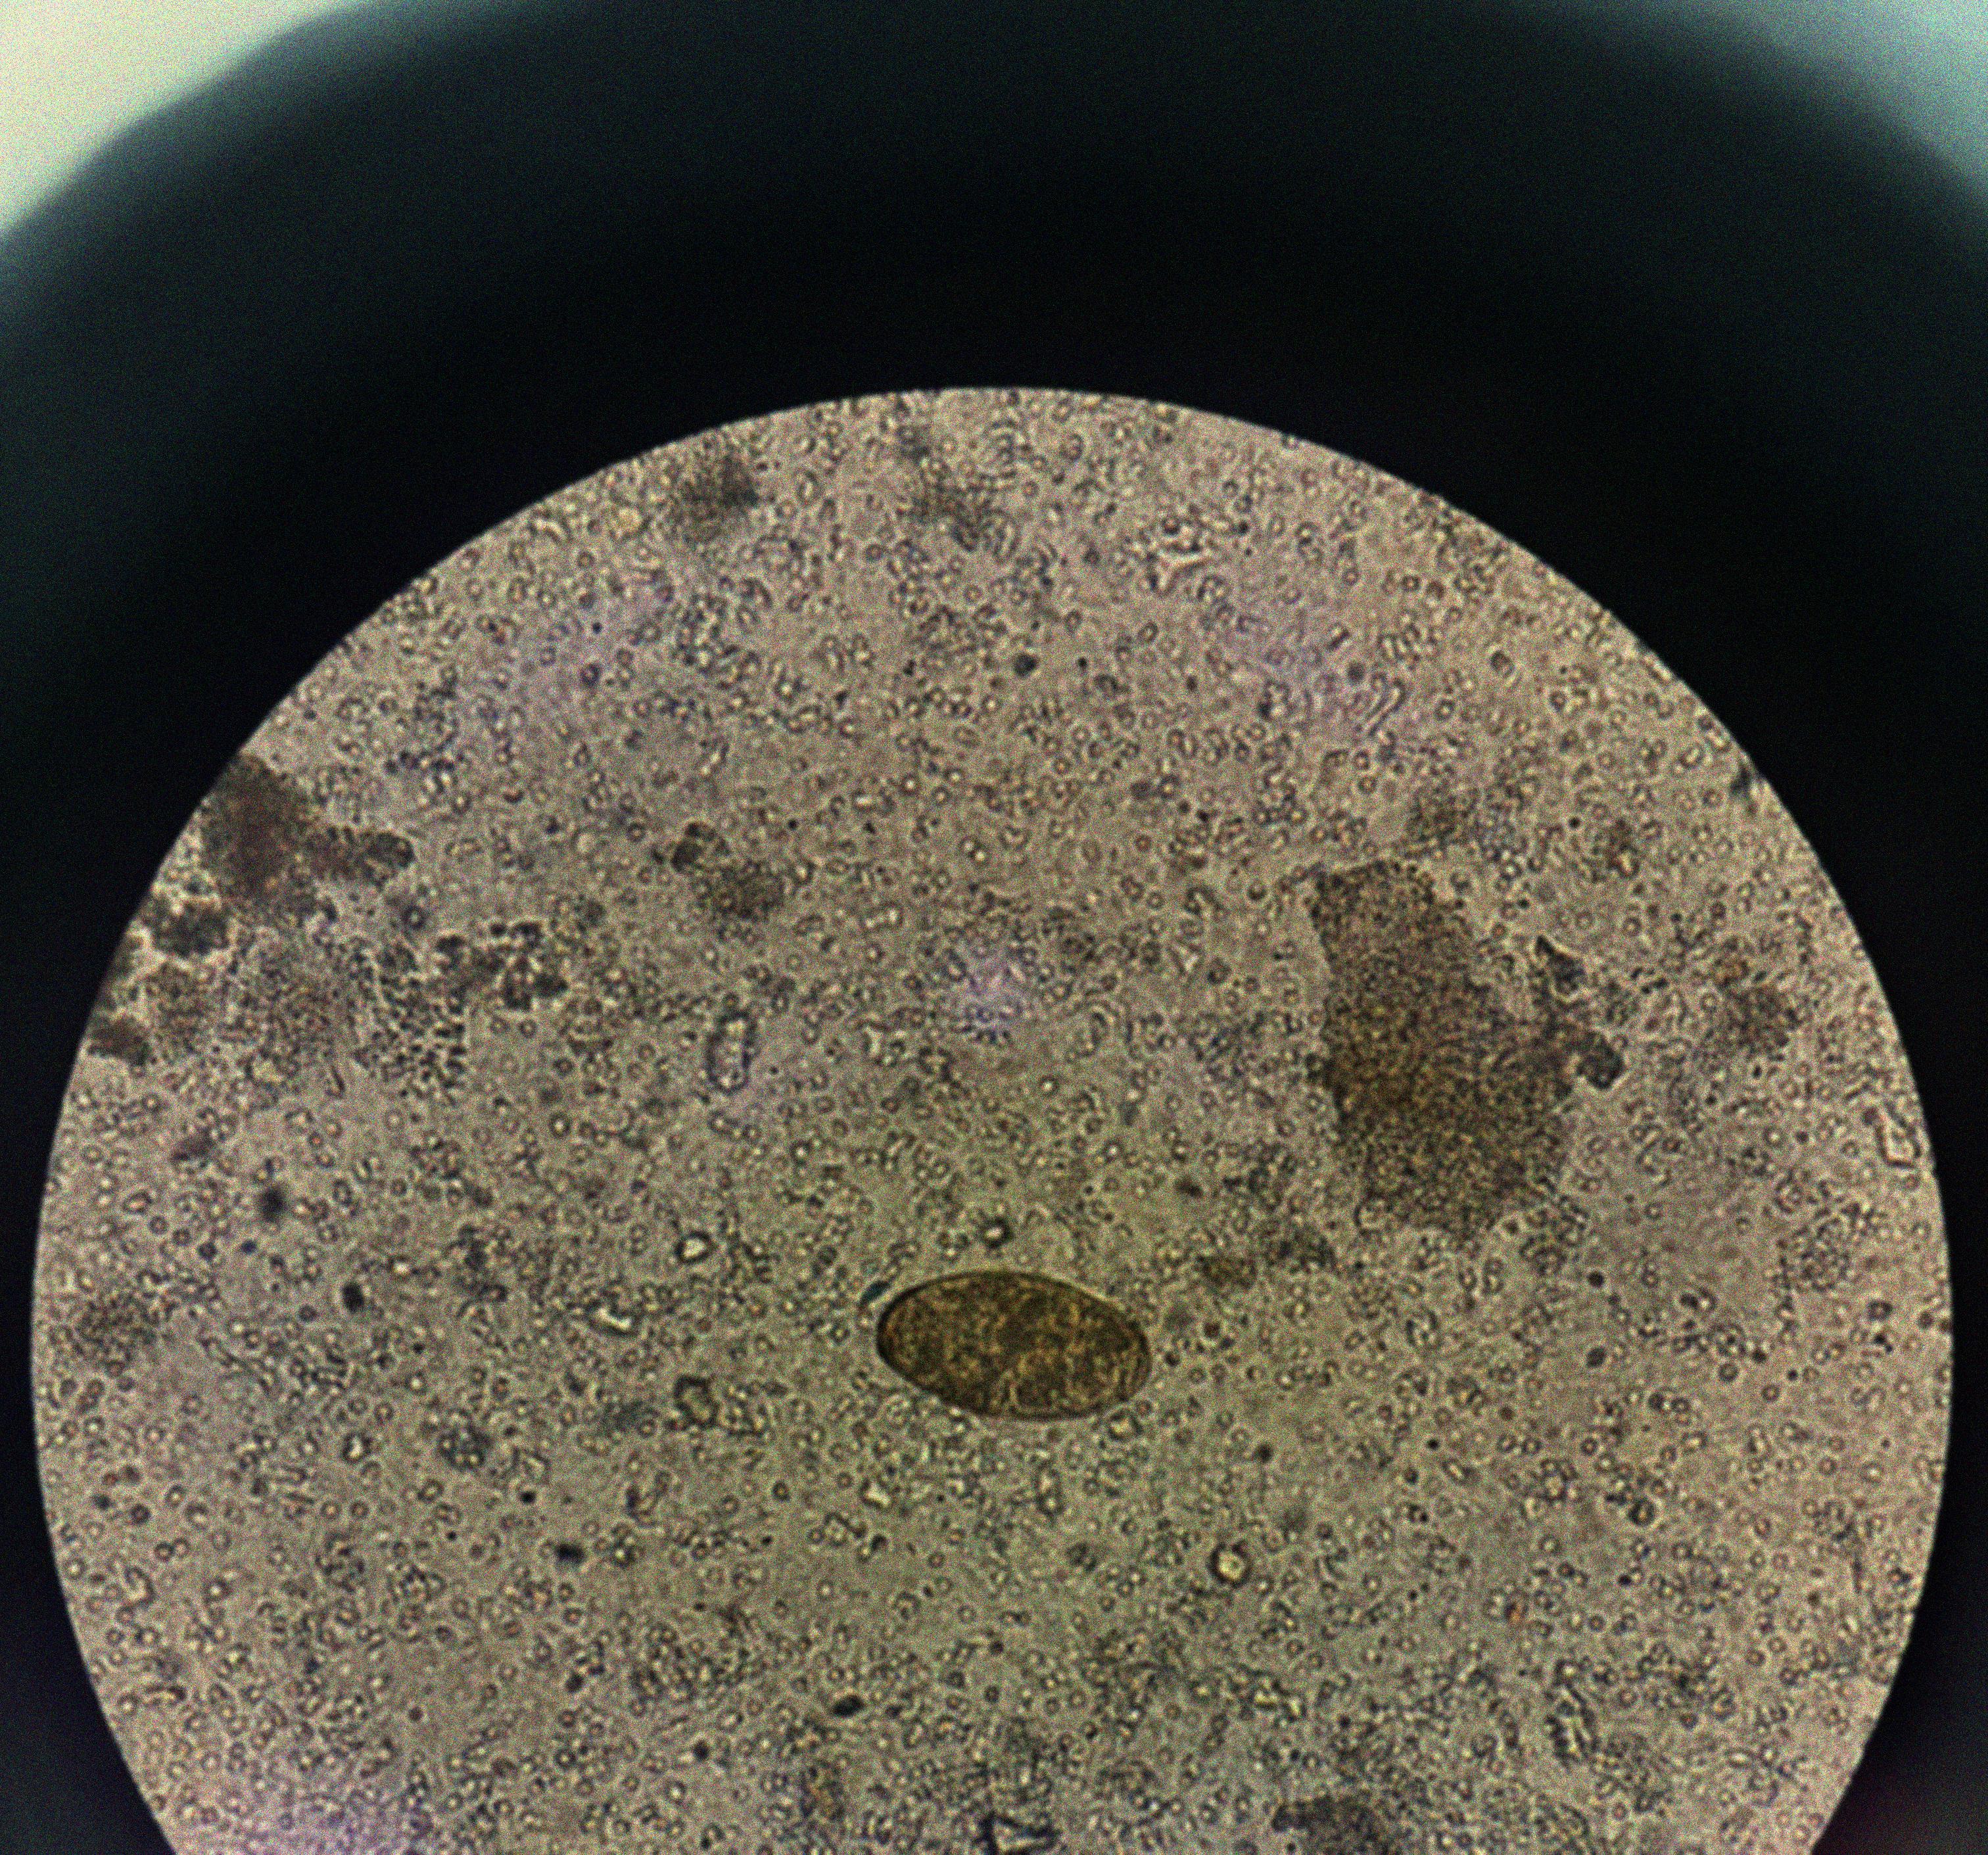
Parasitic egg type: Paragonimus spp